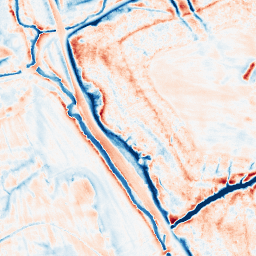
Category: edge_preserving
Decomposition family: anisotropic_diffusion
Decomposition parameters: iterations: 50
kappa: 10
gamma: 0.2
Upsampling method: bicubic
Upsampling parameters: scale: 8
Upsampling scale: 8